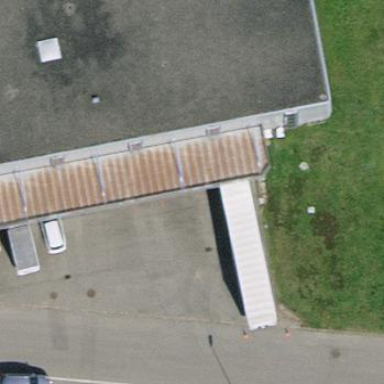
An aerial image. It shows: View of roof of building.